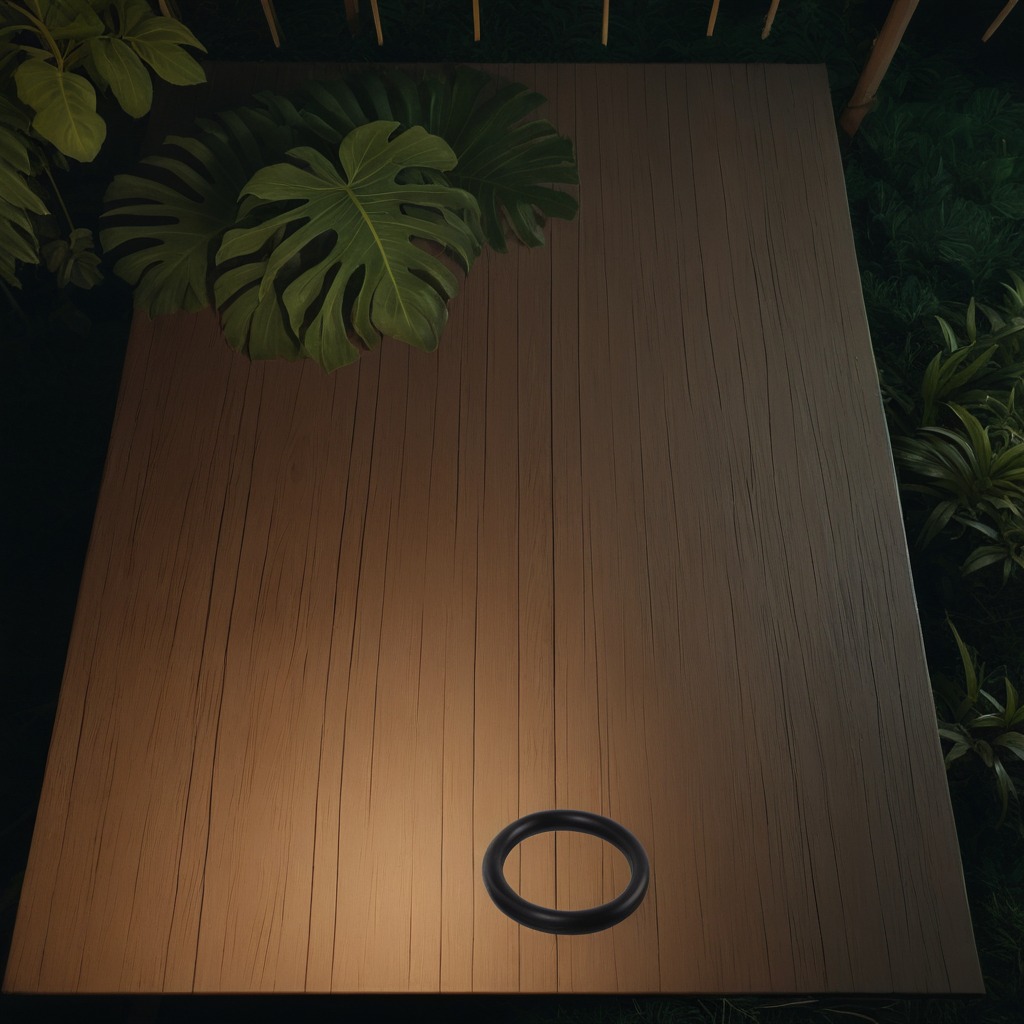
A rubber O-ring is lying on the wooden table inside a jungle field workshop tent at night.